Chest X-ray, AP view. Patient: 56 years old, sex M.
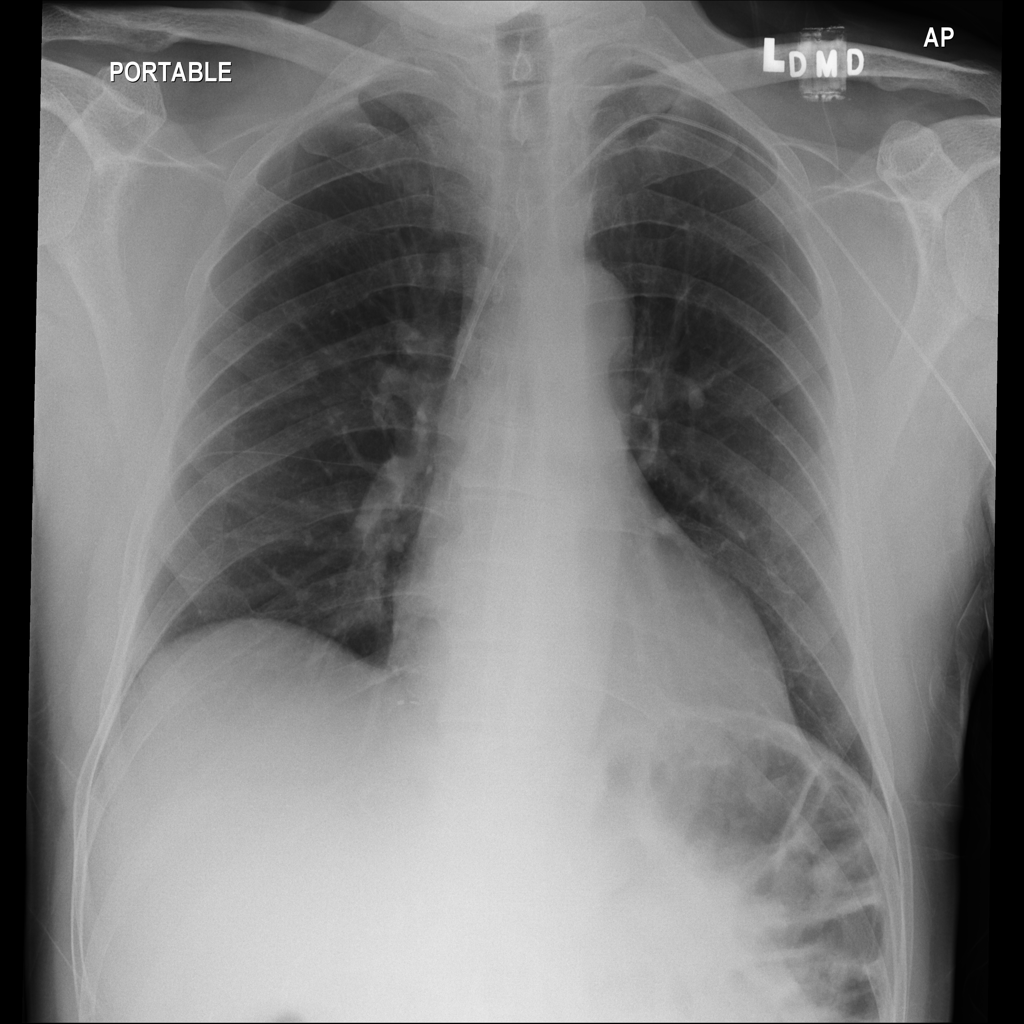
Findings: No Finding